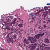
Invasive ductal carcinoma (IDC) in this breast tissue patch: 0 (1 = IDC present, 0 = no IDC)